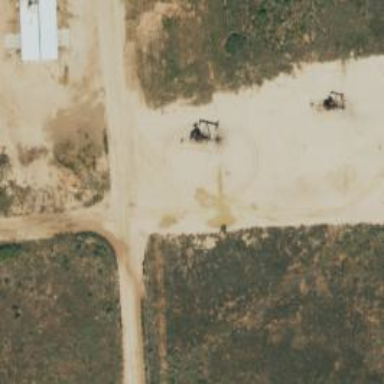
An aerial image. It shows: Petroleum well that is man-made.